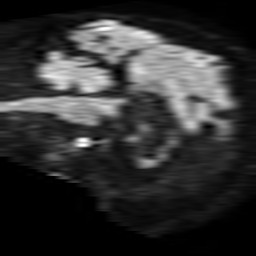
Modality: TRACE
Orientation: sagittal
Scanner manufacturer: philips
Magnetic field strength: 1.5 T
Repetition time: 3.391 s
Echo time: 0.06922 s